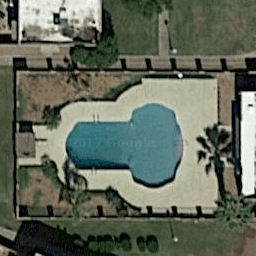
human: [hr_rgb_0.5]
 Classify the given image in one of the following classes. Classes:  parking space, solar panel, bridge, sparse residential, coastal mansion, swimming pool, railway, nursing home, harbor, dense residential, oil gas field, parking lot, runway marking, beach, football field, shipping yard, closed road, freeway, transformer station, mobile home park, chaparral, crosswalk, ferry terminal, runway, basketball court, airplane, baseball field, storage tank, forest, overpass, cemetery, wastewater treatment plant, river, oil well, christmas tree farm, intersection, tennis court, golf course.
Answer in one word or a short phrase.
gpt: swimming pool